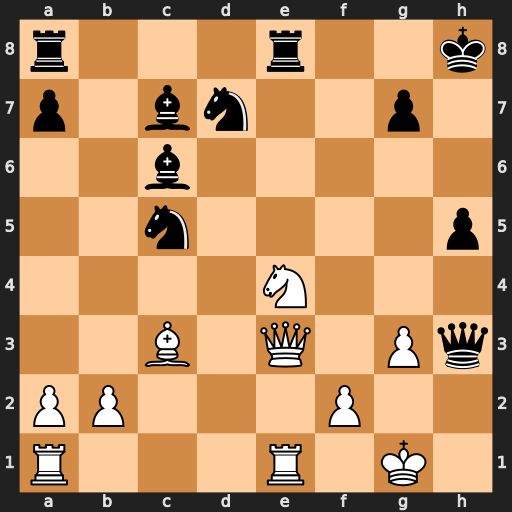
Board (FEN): r3r2k/p1bn2p1/2b5/2n4p/4N3/2B1Q1Pq/PP3P2/R3R1K1
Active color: w
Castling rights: -
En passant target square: -
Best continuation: Qh6+ Kg8 Qxg7#